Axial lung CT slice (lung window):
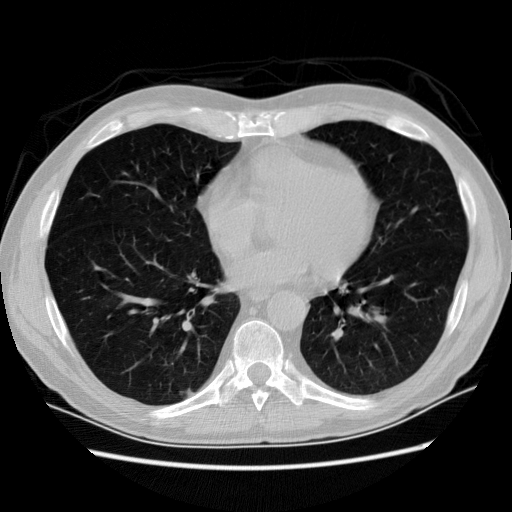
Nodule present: no